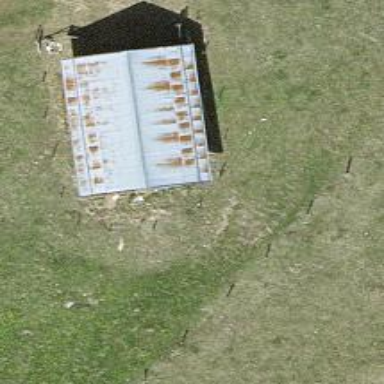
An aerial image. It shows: Hut.